Question: I have a image I, and I want to compute the standard deviation of all sub-image 3 by 3 that are extracted from the image I. Based on the definition of standard deviation, firstly, I will compute the mean value of sub-images, and then compute the mean square between image I and that mean to get standard deviation. This is my image I and my code to compute it. But it does not returns true answer. Could you see help me

The arrow indicates the moving of window. This is my code
'''
%% Compute the mean value
mask = fspecial('average', 3);
mean_sub= imfilter(A, mask, 'replicate');
%% How to compute the standard deviation for each sub-image
'''
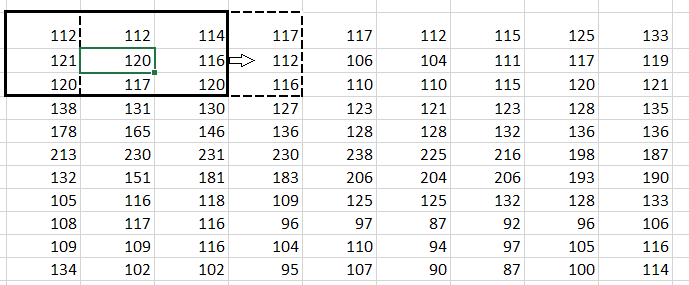
Answer: Have a look at the answers to this question: <URL>
But also try (From <URL>:
'''
stdfilt(A,ones(3))
'''
I imagine that's a rolling window with overlaps though and it's not clear if you want a rolling window with or without overlaps?